Question: I have tried to find the issue, but nothing works for me.
If I am resizing the browser the hamburger menu wil pop up and work, but when I take a look on my phone it doesn't work.
Did I really do something wrong?
The code I am using:
HTML:
'''
<nav class="navbar navbar-inverse navbar-fixed-top">
<div class="container">
<div class="navbar-header">
<button type="button" class="navbar-toggle collapsed" data-toggle="collapse" data-target="#navbar" aria-expanded="false" aria-controls="navbar">
<span class="sr-only">Toggle navigation</span>
<span class="icon-bar"></span>
<span class="icon-bar"></span>
<span class="icon-bar"></span>
</button>
<a class="navbar-brand" href="#">Roy van Eerden</a>
</div>
<div id="navbar" class="navbar-collapse collapse">
<ul class="nav navbar-nav navbar-right">
<li class="active"><a href="#about">Home</a></li>
<li><a href="#skills">Portfolio</a></li>
<li><a href="#experience">Over</a></li>
<li><a href="#contact">Contact</a></li>
</ul>
</div>
</div>
</nav>
'''
You can see it live at: <URL>
Screenshot of the phone example:

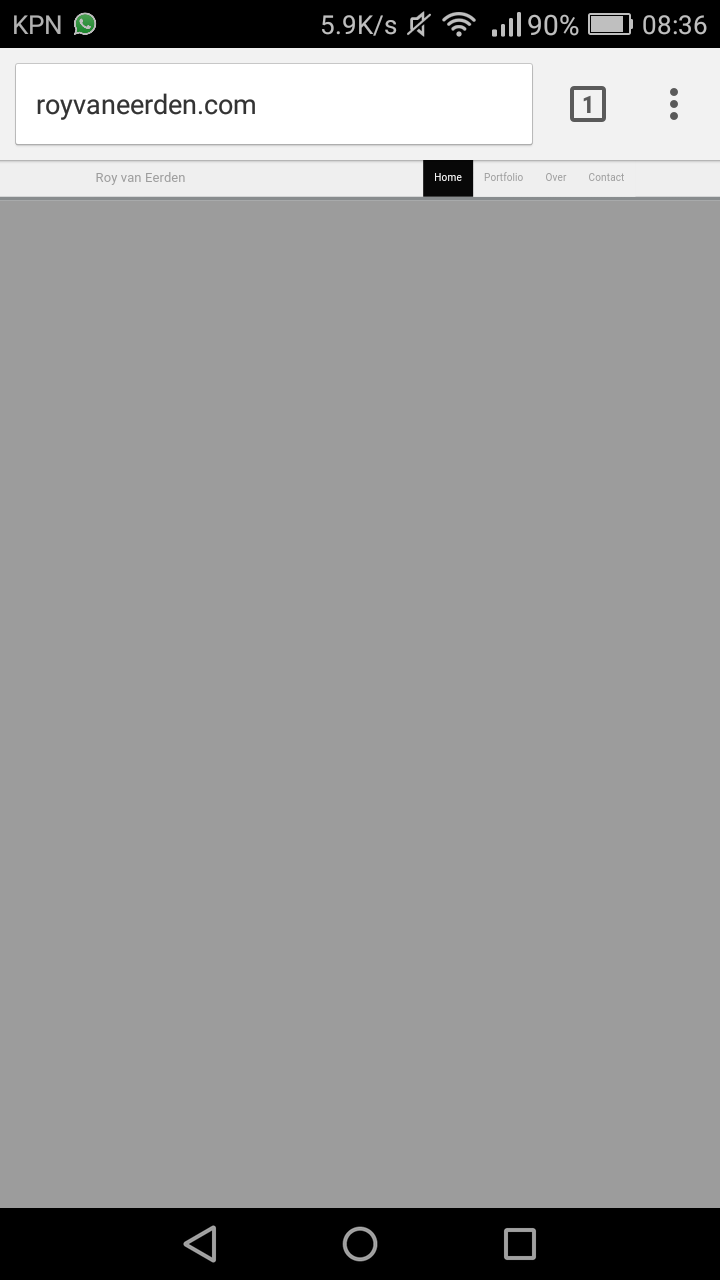
Answer: Just Place jquery.js above bootstrap.min.js
also, add meta in head
'''
<meta name="viewport" content="width=device-width; initial-scale=1.0; maximum-scale=1.0;" />
'''
Check here
<URL>